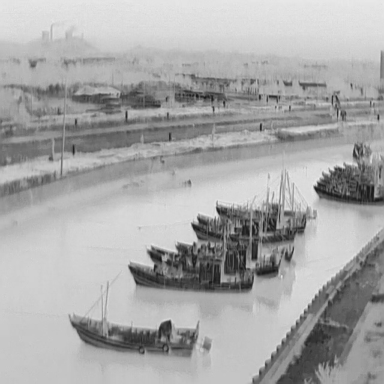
There are 12 bulk_carriers in the infrared image.